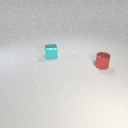
small cyan metal cube behind small red metal cylinder